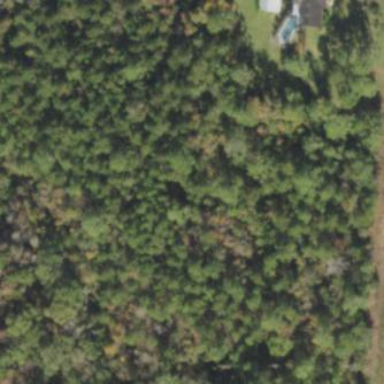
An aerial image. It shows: Mixed leaf woodland.